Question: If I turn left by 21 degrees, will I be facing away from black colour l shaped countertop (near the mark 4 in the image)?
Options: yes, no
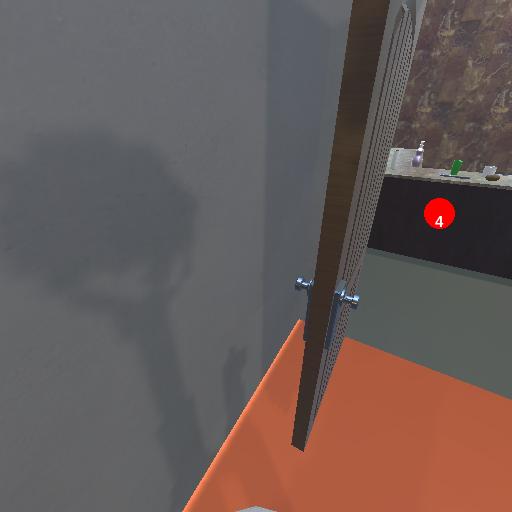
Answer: yes